Question: There is a plethora of CSS column layout information, but it all seems to rely on at least some of the columns having a fixed width (or percentage) which the others can then be based off.
What I'm trying to accomplish is a three-column layout, with the left and right columns being variable width (they could have anything in them) but being stuck to the left and right respectively. The centre column then should expand to take up any remaining space between them. I.e. if the right column has nothing in it, the centre column would then expand to the right of the screen.
Here's a quick shop to demonstrate:

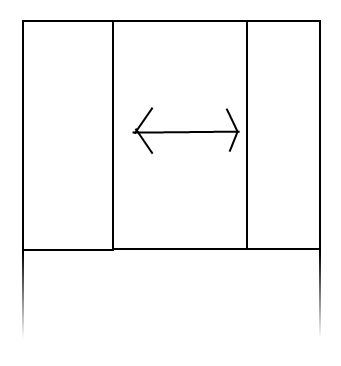
Answer: If you don't mind to put the center element after left and right columns you could do something like this:
'''
<div class="left"></div>
<div class="right"></div>
<div class="center"></div>
'''
Just float the side elements, and for the middle one just add an overflow (could be 'hidden' or 'scroll').
'''
.left {
float: left;
}
.right {
float: right;
}
.center {
overflow: hidden;
}
'''
Here's the fiddle:
<URL>